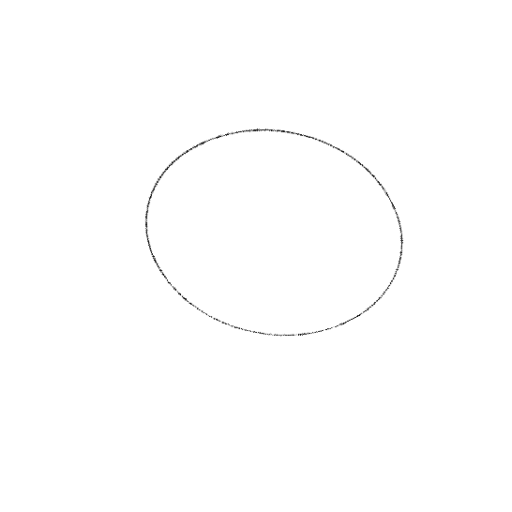
Crossing number: 0